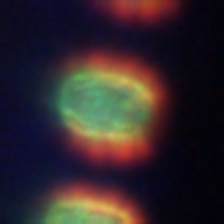
Taxon: Thalassiosira
Group: Diatoms